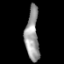
Tissue: prostate
Cell type: Fibroblasts
Senescence score: 0.7112
Nuclear area (px): 694
Mean DAPI intensity: 152.863